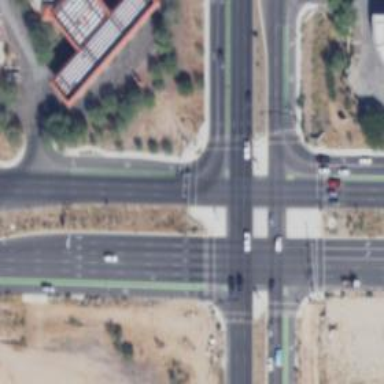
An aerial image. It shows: Marked crossing on footway.